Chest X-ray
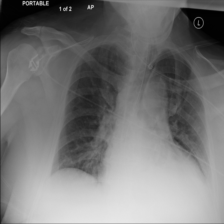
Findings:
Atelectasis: negative
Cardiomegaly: negative
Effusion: negative
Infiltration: positive
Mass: negative
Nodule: negative
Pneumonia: negative
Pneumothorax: negative
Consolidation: negative
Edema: negative
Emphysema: negative
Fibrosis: negative
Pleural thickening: negative
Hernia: negative